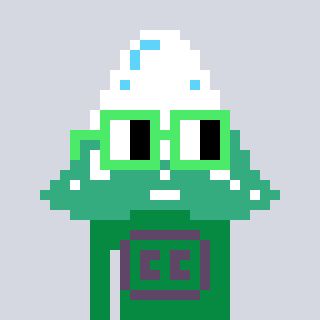
a pixel art character with square light green glasses, a snowy mountain-shaped head and a green-colored body on a cool background